Question: I'm a bit new to Android. I'm trying to show multiple vertical bars that each increments by one upon frequent data receipt, something similar to the following figure:

You can think about each of these bars as different entities (e.g. users) with different IDs. So there is assumed to be a method 'update (ID)', that upon receipt of an ID, it increments the corresponding color bar by one and updates the UI. It is assumed that lots of IDs are given to this method per each time units.
Wondering if someone has experience of this application and could help with efficient APIs to code this.
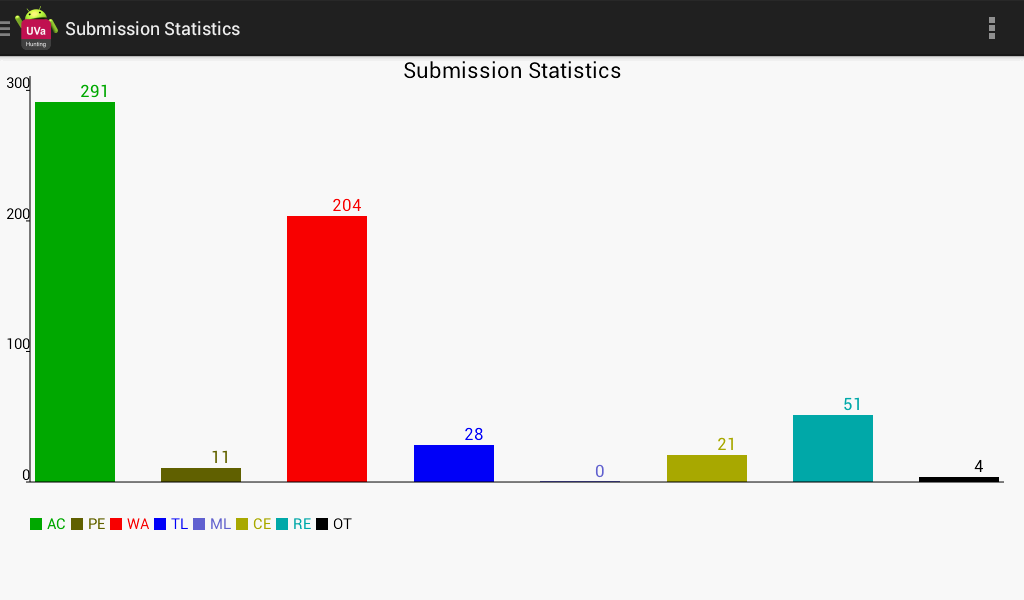
Answer: There's libraries to create charts of all kinds (bar chart in your case), namely <URL> and
<URL>. You can also do this by yourself by programmatically creating 'Views' and giving them their heights and background colors.
I've done this and it was a pain in the rear, so I'd definitely check one of the aforementioned libraries.